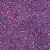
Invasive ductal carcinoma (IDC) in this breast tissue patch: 1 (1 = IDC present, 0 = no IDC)